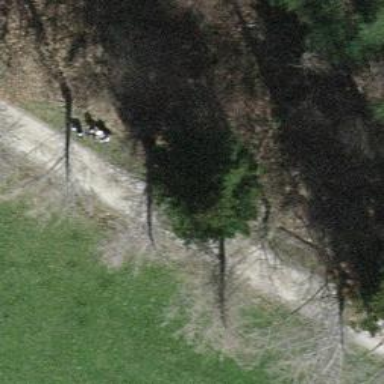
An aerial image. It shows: Brown bench.